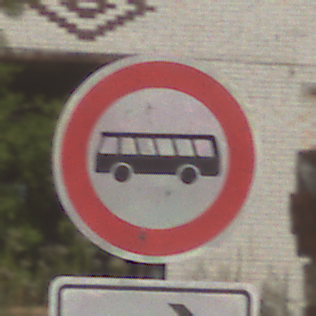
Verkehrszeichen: VerbotKraftomnibusse
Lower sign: RichtungsangabeDurchPfeile5
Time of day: MorningAfternoon
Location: Outdoor (Nature)
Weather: Clear
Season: Summer
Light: Natural